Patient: sex F, age 76
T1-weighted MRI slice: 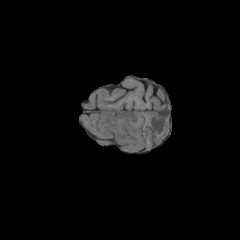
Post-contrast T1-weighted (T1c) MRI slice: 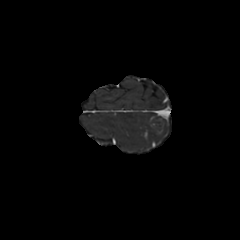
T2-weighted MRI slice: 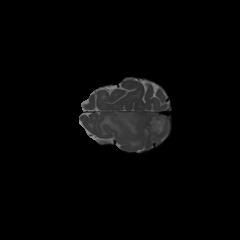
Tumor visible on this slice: yes
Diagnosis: Glioblastoma, IDH-wildtype
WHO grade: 4